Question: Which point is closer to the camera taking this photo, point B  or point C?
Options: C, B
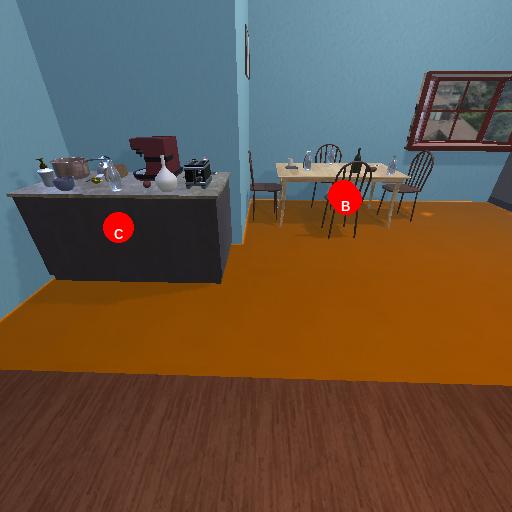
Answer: C